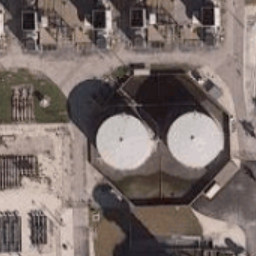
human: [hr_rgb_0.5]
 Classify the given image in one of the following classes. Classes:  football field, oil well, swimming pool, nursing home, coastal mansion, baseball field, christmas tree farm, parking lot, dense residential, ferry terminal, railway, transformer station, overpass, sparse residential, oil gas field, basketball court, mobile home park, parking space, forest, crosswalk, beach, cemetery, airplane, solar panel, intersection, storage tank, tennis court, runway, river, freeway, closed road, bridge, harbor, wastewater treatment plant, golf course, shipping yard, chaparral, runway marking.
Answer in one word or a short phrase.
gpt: storage tank